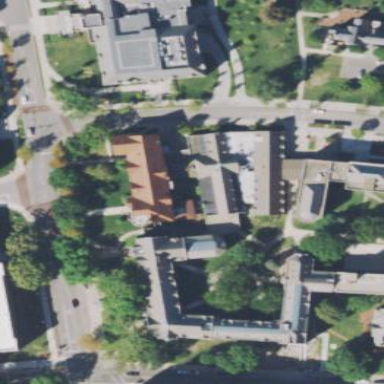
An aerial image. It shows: University building.